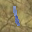
Label: 1